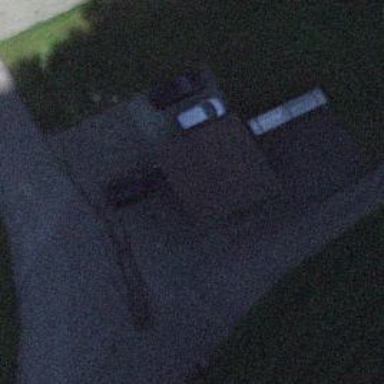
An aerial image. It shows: Shed.